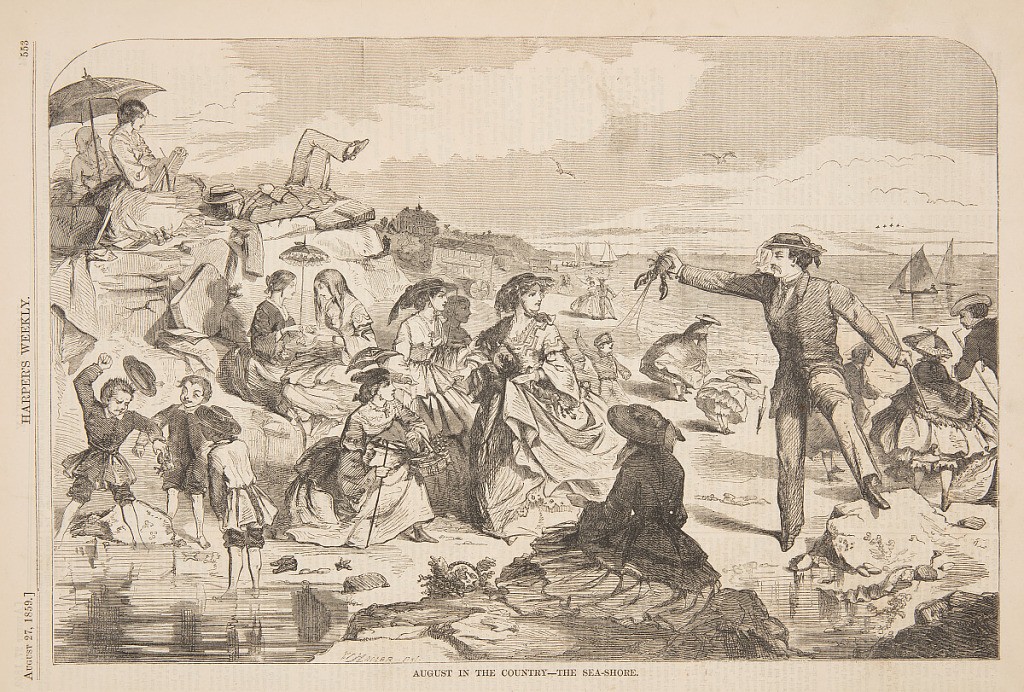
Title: August in the Country – The Sea-Shore
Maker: Winslow Homer, American, 1836–1910
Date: August 27, 1859
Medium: Wood engraving in black ink on paper
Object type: Print
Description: Figures on a crowded beach. One man holding up a live lobster.